Aerial crown-view tile of a tropical tree (Barro Colorado Island, Panama), acquired 20250317:
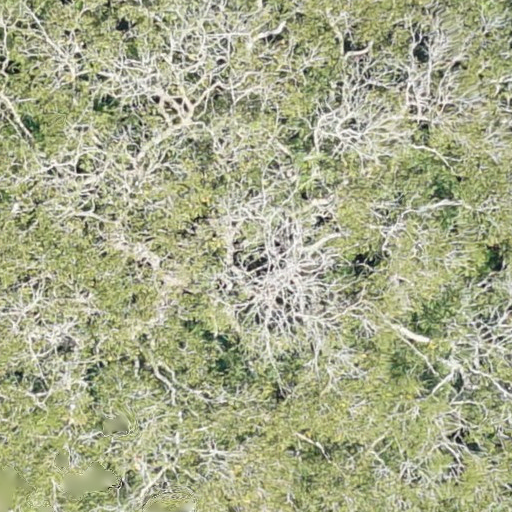
Species: Dipteryx oleifera
GBIF accepted scientific name: Dipteryx oleifera
Crown area: 718.326 m²